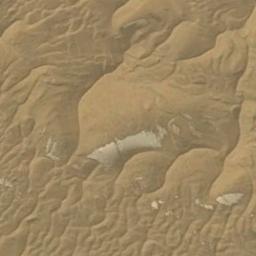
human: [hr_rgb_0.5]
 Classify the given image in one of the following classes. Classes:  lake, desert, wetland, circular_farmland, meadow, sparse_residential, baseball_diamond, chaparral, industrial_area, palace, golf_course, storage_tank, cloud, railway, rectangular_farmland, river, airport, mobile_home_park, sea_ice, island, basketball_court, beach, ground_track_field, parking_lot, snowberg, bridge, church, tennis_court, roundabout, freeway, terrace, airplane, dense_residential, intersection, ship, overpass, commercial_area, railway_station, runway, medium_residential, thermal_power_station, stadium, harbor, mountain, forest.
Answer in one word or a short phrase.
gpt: desert